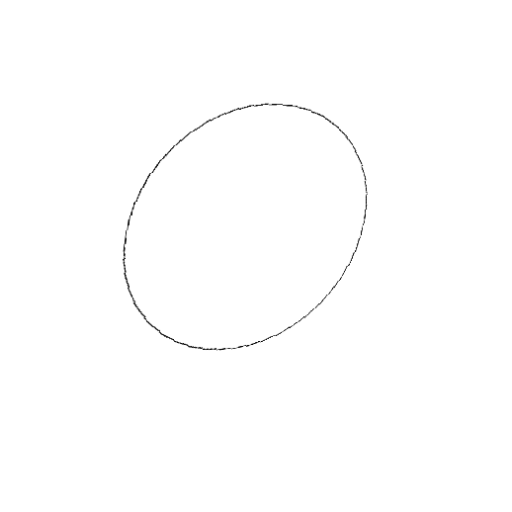
Crossing number: 0